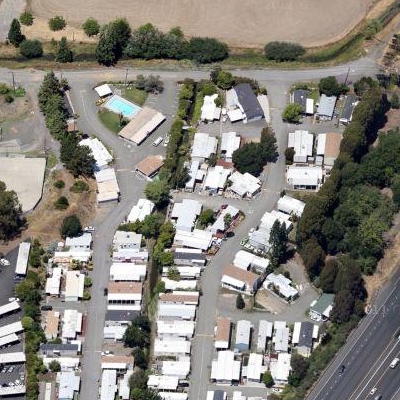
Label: fResident